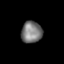
Tissue: lung
Cell type: Epithelial cells
Senescence score: 0.2434
Nuclear area (px): 445
Mean DAPI intensity: 120.488